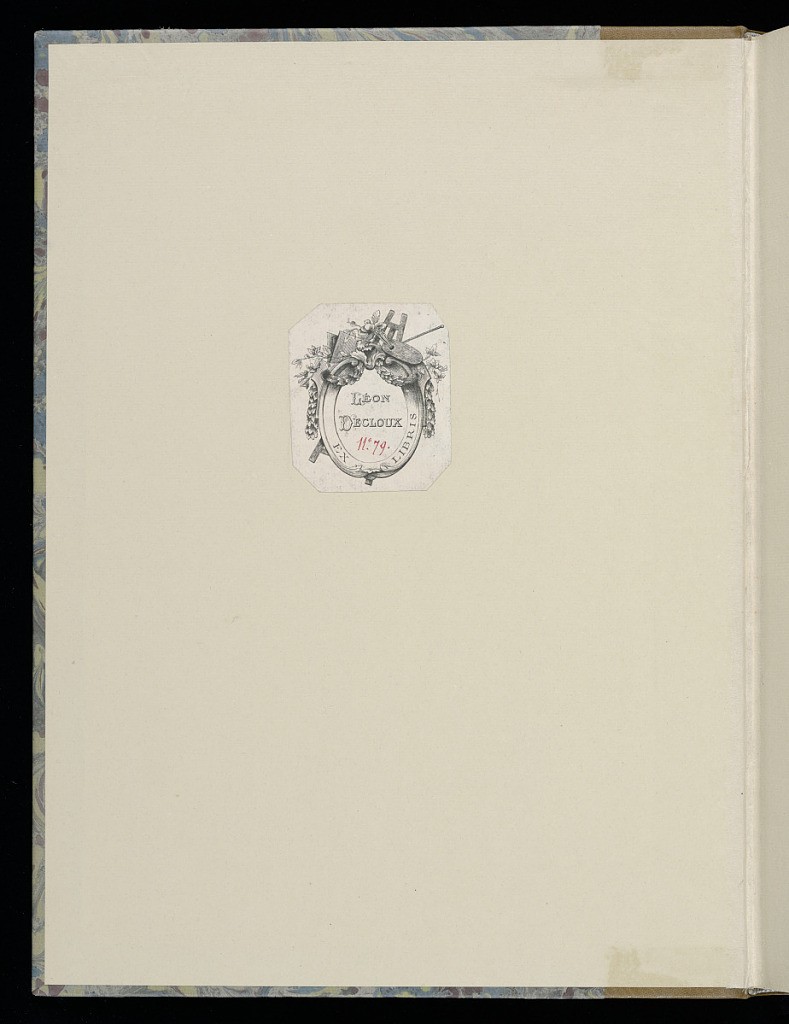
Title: Album of Prints: Ornament Designs by Cuvilliés père
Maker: François de Cuvilliés the Elder, Belgian, 1695 - 1768
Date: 1695–1768
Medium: Bound album of etchings and engravings on paper
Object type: Album
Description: Bound album featuring 87 folios with etchings and engravings from multiple series by François de Cuvilliés the Elder and his son.